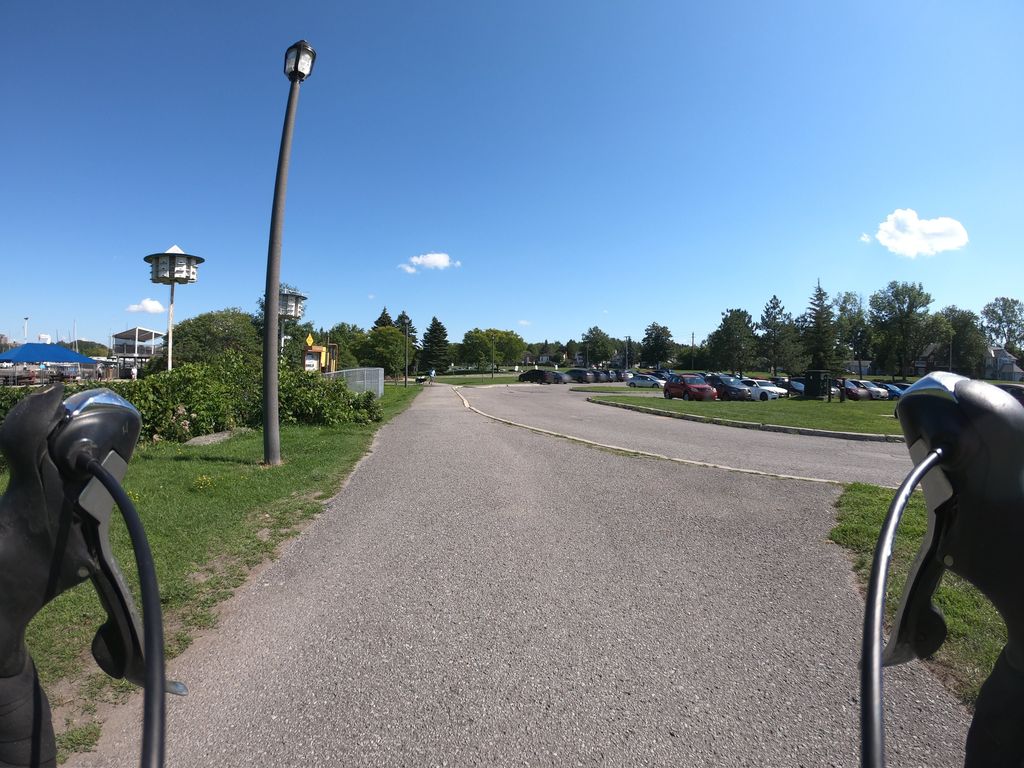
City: ottawa-gatineau